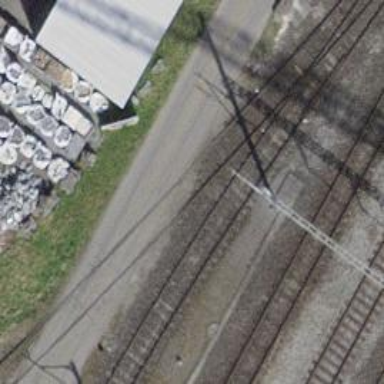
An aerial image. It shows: Single-track railway spur.